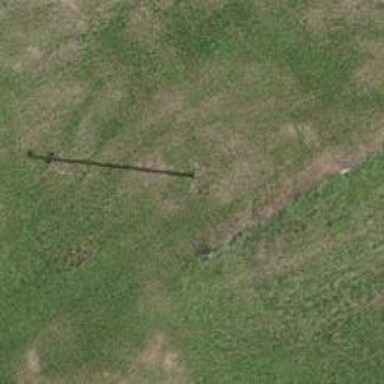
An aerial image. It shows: Power line is depicted.